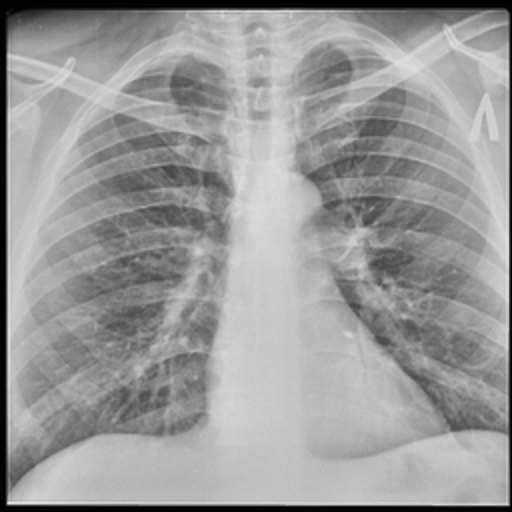
Finding: TUBERCULOSIS